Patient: sex F, age 43
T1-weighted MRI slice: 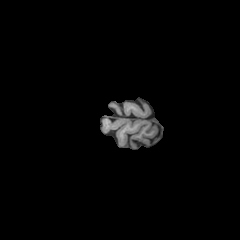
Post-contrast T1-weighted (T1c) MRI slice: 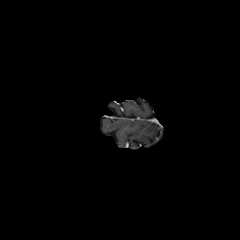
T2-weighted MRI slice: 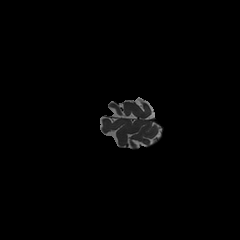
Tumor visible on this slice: no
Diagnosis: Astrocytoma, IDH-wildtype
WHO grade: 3